Question:
I made a 3x3 table that all cell is stroked but the outer lines are thick by Excel. Then exported to PDF and got the following stream (decoded from Flate).
'''
q
49.56 728.5 169.25 60.12 re
W* n
/P <</MCID 0>> BDC /GS6 gs
0 g
49.56 729.58 2.88 59.04 re
f*
0.14 w
/GS7 gs
0 G
2 J 1 j
105.68 785.68 m
105.68 732.52 l
S
105.62 732.46 0.96 53.28 re
f*
'''
I don't believe that this stream is complete to draw the table. Is something missed or a kind of interpolation working? Of course table is rendered properly on Acrobat Reader.
# Update
Please refer to the actual file:
<URL>
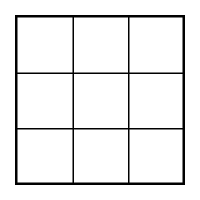
Answer: Actually the content stream is a bit longer:
'''
q
49.56 728.5 169.25 60.12 re
W*
n
/P <</MCID 0 >> BDC
/GS6 gs
0 g
49.56 729.58 2.88 59.04 re
f*
0.14 w
/GS7 gs
0 G
2 J
1 j
105.68 785.68 m
105.68 732.52 l
S
105.62 732.46 0.96 53.28 re
f*
160.76 785.68 m
160.76 732.52 l
S
160.7 732.46 0.96001 53.28 re
f*
214.85 729.58 2.88 56.16 re
f*
52.44 785.74 165.29 2.88 re
f*
52.5 768.76 m
214.79 768.76 l
S
52.44 767.86 162.41 0.96 re
f*
52.5 750.28 m
214.79 750.28 l
S
52.44 749.38 162.41 0.96 re
f*
52.44 729.58 165.29 2.88 re
f*
Q
EMC
'''
All lines are drawn using filled narrow rectangles. The inner lines additionally are drawn as stroked single-edge paths. Those latter stroked paths are not necessary for the appearance.
You probably should check the code for FLATE decoding the content stream which returned you only a partial result.